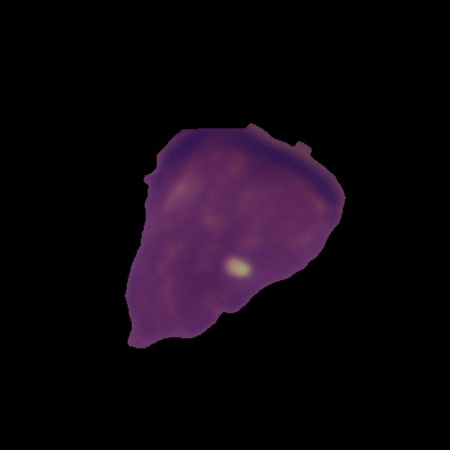
Label: healthy